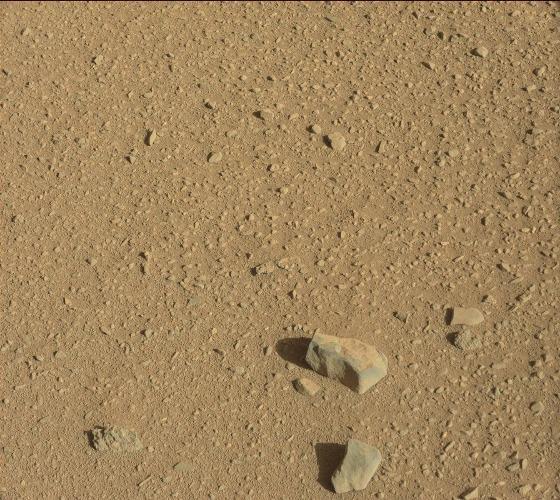
Terrain classes present: Gravel / Sand / Soil, Rock, Shadow